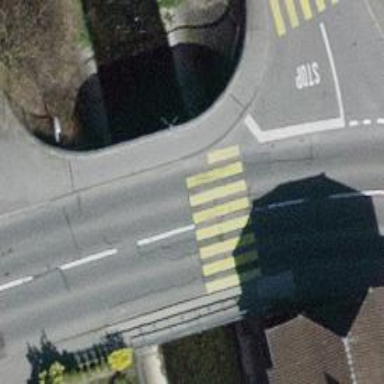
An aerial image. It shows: Sidewalk footway on asphalt bridge.